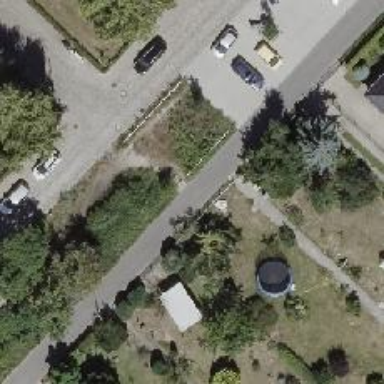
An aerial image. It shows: Footway along the road.